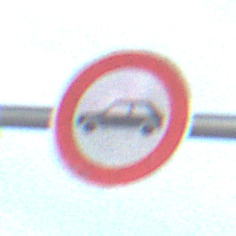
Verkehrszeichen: VerbotPersonenkraftwagen
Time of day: SunriseSunset
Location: Outdoor (Beach)
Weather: PartlyCloudy
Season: NotSpecified
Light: Natural